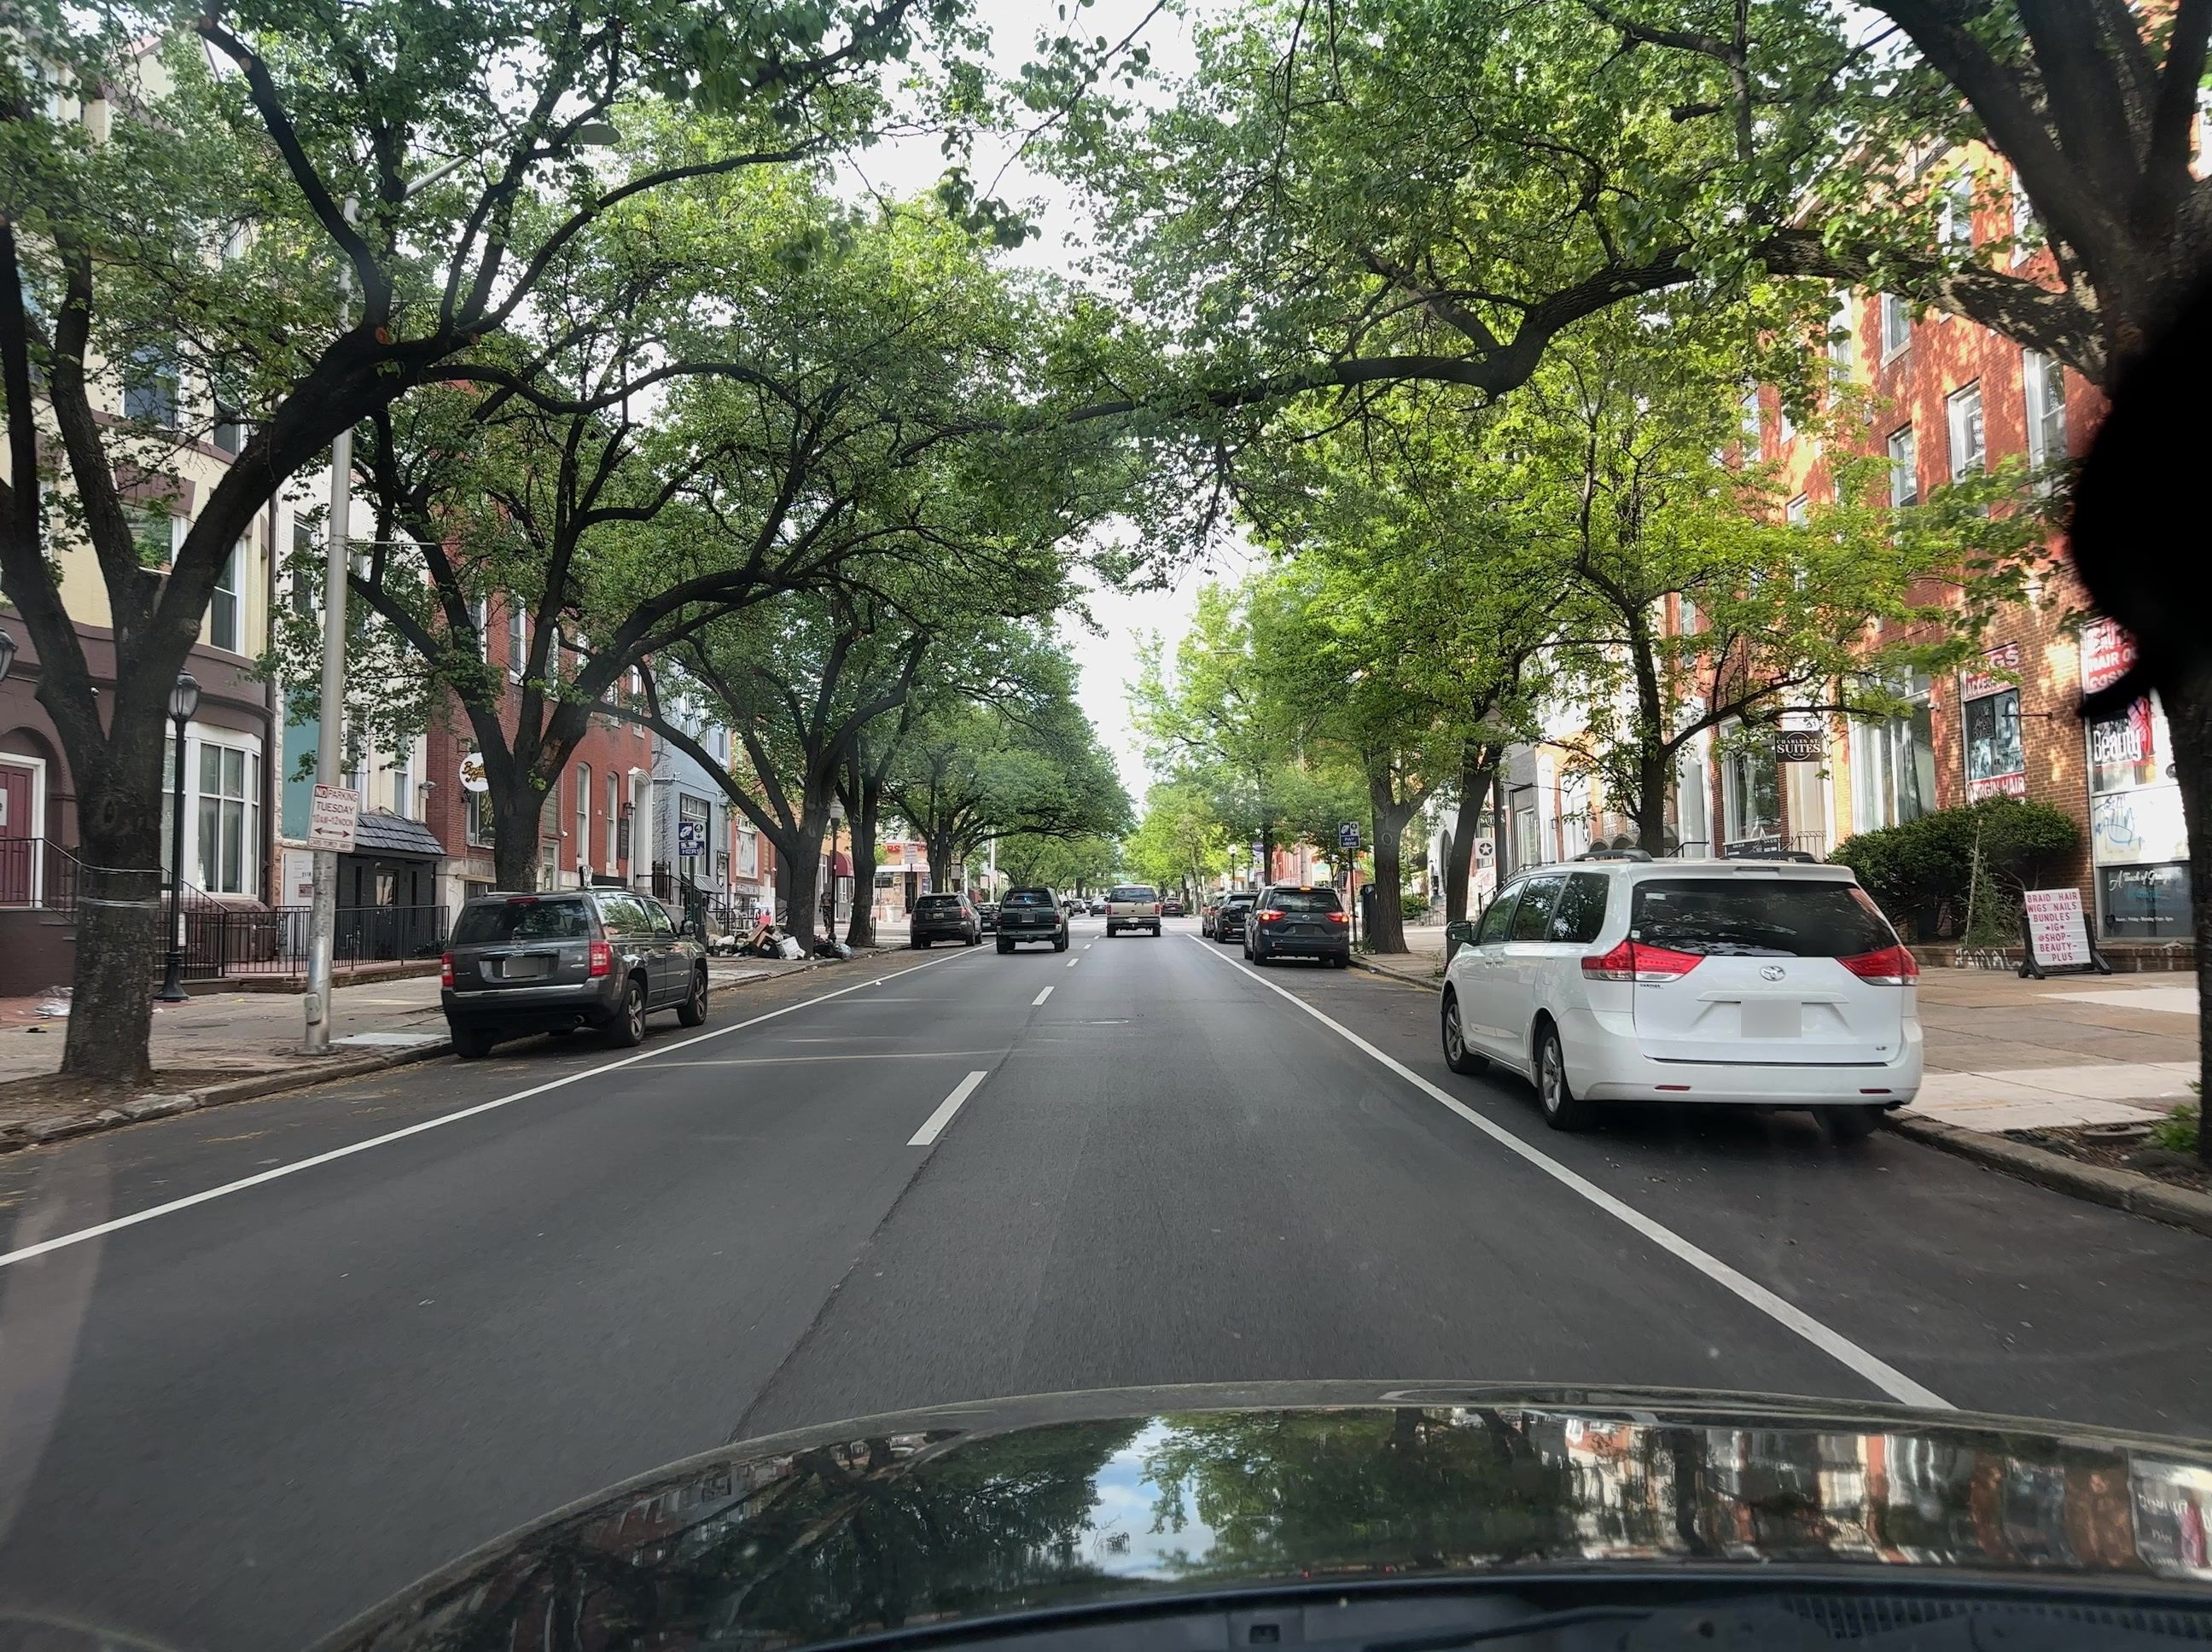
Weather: clear
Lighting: day
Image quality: good
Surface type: driving surface
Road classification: primary
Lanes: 2
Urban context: urban centre
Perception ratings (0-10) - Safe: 9.27, Lively: 9.67, Beautiful: 8.88, Boring: 1.24, Depressing: 2.08, Wealthy: 7.06